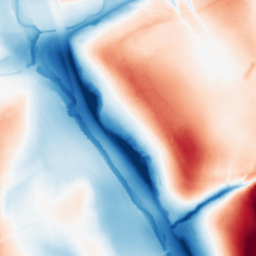
Category: classical
Decomposition family: gaussian_anisotropic
Decomposition parameters: sigma_x: 50
sigma_y: 2
Upsampling method: edge_directed
Upsampling parameters: scale: 2
Upsampling scale: 2